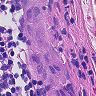
Metastatic tissue present: yes